Current action and preconditions to check: trajectory_clear

Your task: For each precondition in the list above, predict whether it will hold at this action.

Consider the current scene as observed from the mobile robot's camera, and analyze the predicted future states of all dynamic agents (e.g., people, animals, vehicles, or any moving entities) within the NEXT SECOND.

IMPORTANT: Only answer "very likely" if you are absolutely certain—based on strong, clear evidence—that a dynamic agent will violate the precondition in the predicted future state. Do NOT answer "very likely" for unlikely, ambiguous, or low-probability risks.

Ask yourself for each precondition: Is there a high probability, with clear and convincing evidence, that the predicted future states of any dynamic agent will interfere with the predicted future state of the currently executing action within the NEXT SECOND, causing that precondition to fail?

Assess the risk level based on these predictions. Use "likely" or "very likely" if motions create a clear risk of interference.

Use "neutral" or "improbable" if agents are nearby but their predicted paths are clearly diverging or non-conflicting.

Failure Risk Categories: "very improbable", "improbable", "neutral", "likely", "very likely"

Answer Format: Output ONLY the probability_of_failure value from these categories: "very improbable", "improbable", "neutral", "likely", "very likely"

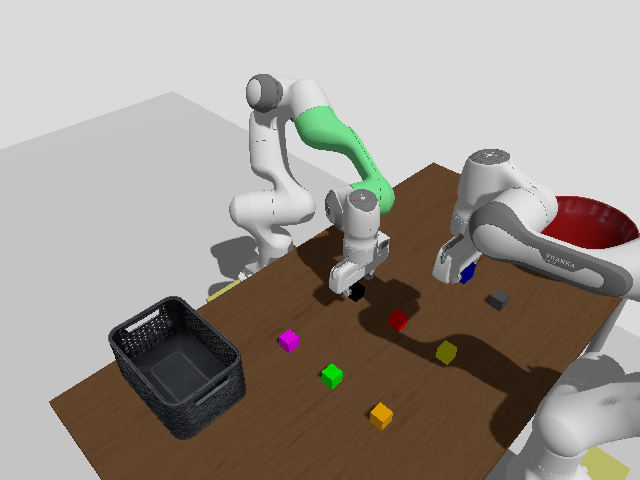

Answer: very improbable